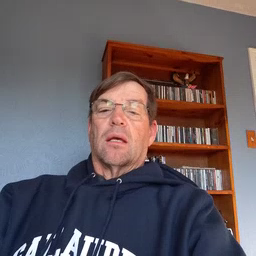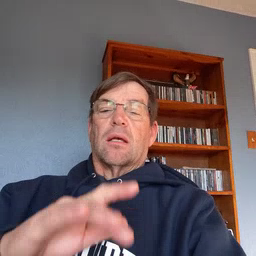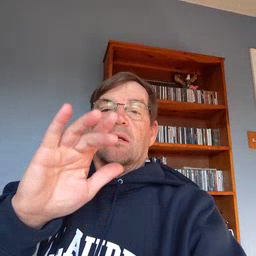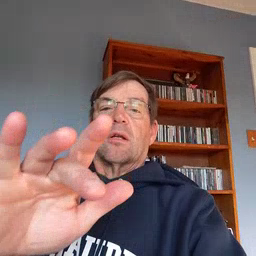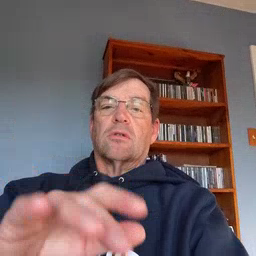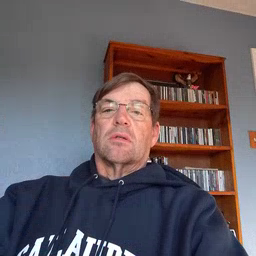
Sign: touch